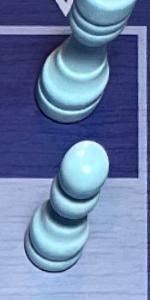
Label: Pawn_White